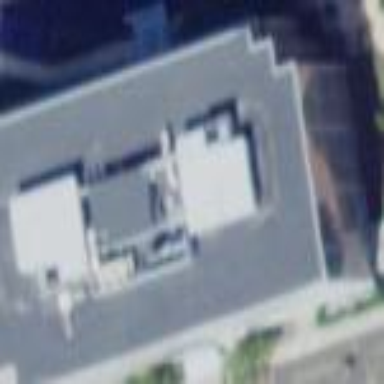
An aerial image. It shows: Office building.